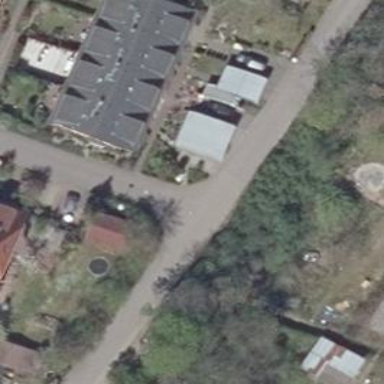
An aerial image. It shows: Asphalt road in living street.